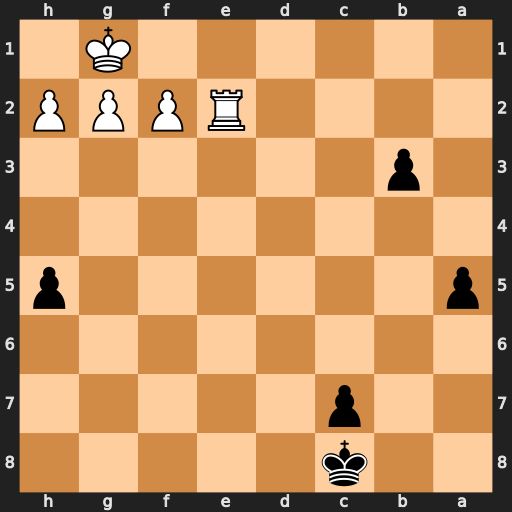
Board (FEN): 2k5/2p5/8/p6p/8/1p6/4RPPP/6K1
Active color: b
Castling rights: -
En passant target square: -
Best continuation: a4